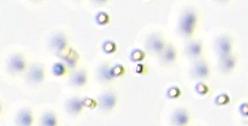
Label: Phaeocystis